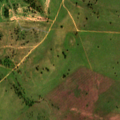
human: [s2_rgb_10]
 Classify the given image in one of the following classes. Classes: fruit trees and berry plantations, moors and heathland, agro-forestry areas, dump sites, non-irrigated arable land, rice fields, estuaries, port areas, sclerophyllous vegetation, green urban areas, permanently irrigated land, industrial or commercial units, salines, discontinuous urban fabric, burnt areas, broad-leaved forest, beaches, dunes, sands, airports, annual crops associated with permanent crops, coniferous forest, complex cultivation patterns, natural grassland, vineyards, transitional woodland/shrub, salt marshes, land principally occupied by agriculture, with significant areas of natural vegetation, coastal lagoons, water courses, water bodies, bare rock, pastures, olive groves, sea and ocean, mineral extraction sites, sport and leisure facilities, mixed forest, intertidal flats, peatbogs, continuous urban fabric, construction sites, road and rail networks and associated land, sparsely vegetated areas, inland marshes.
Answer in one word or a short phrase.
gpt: pastures, agro-forestry areas, transitional woodland/shrub